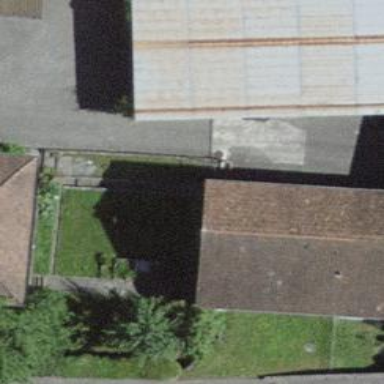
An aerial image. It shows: Residential building.